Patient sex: M
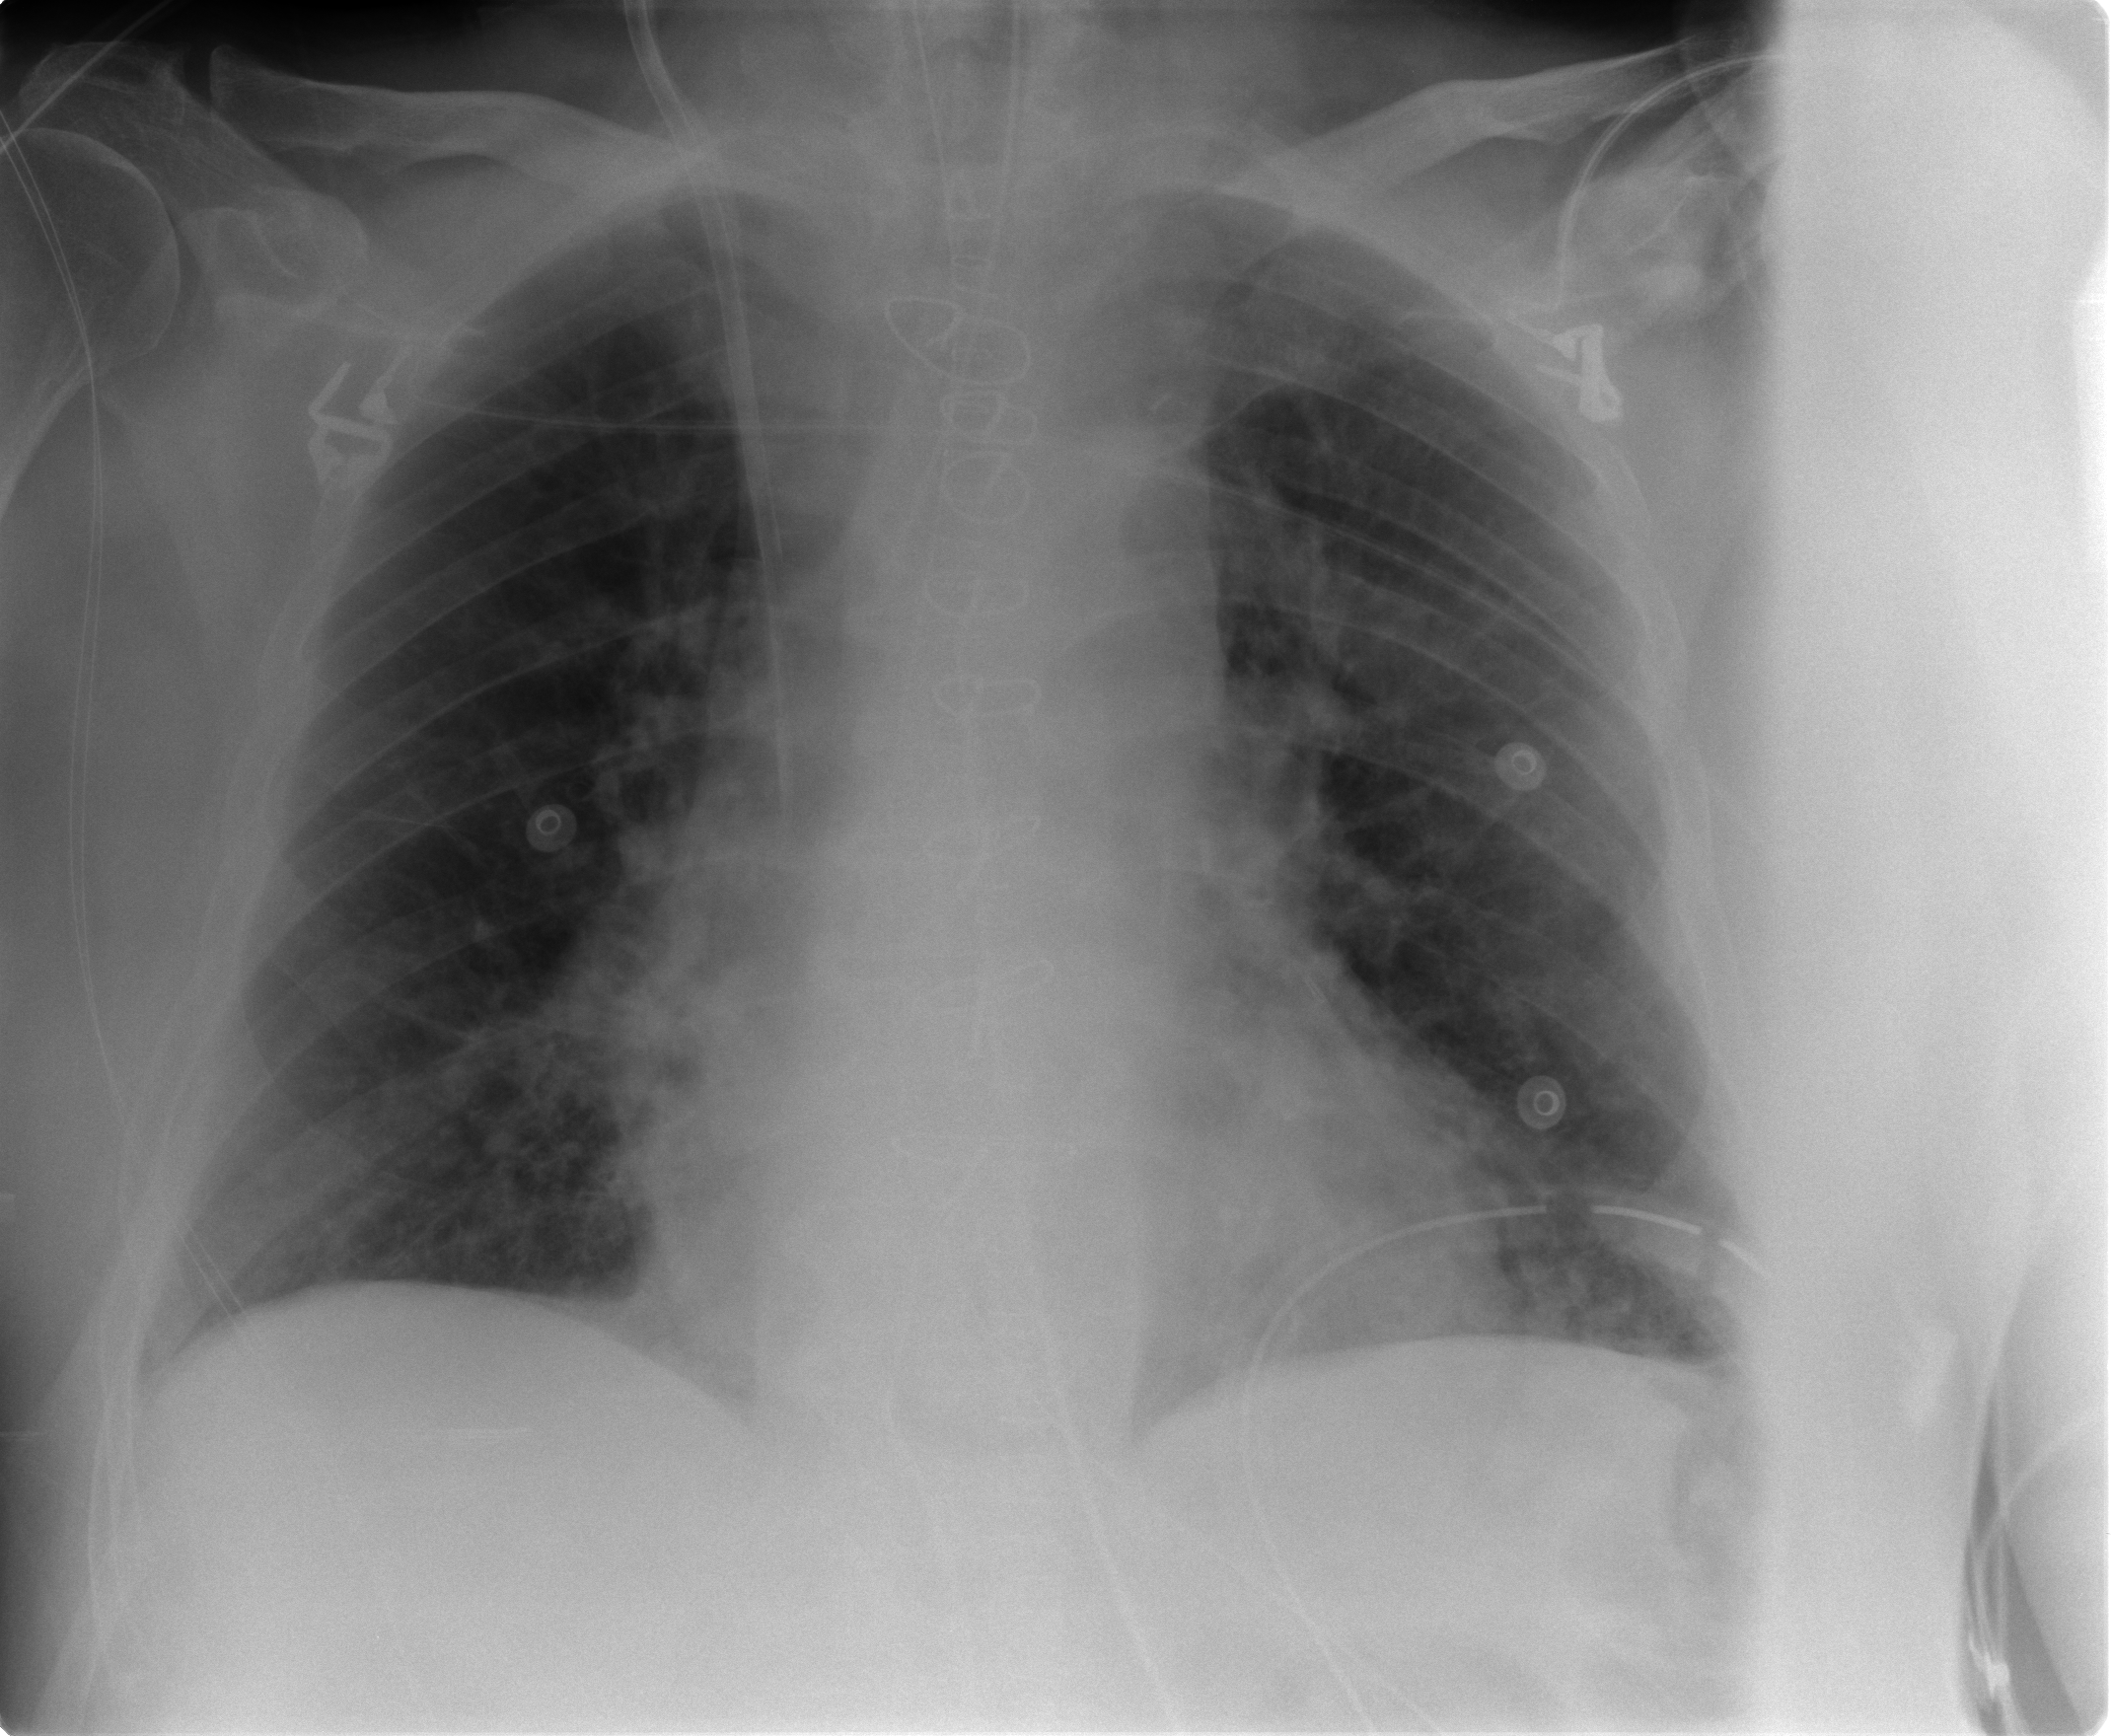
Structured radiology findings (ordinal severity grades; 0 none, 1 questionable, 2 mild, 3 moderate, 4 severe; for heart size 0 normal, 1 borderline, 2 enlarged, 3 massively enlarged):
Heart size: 0
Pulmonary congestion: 1
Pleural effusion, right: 0
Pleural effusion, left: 1
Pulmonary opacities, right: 0
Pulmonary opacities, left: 1
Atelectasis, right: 1
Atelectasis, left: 2